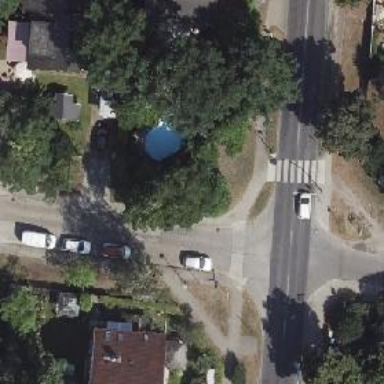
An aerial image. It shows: Residential road with concrete surface. Sidewalks are present on both sides.